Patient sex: M
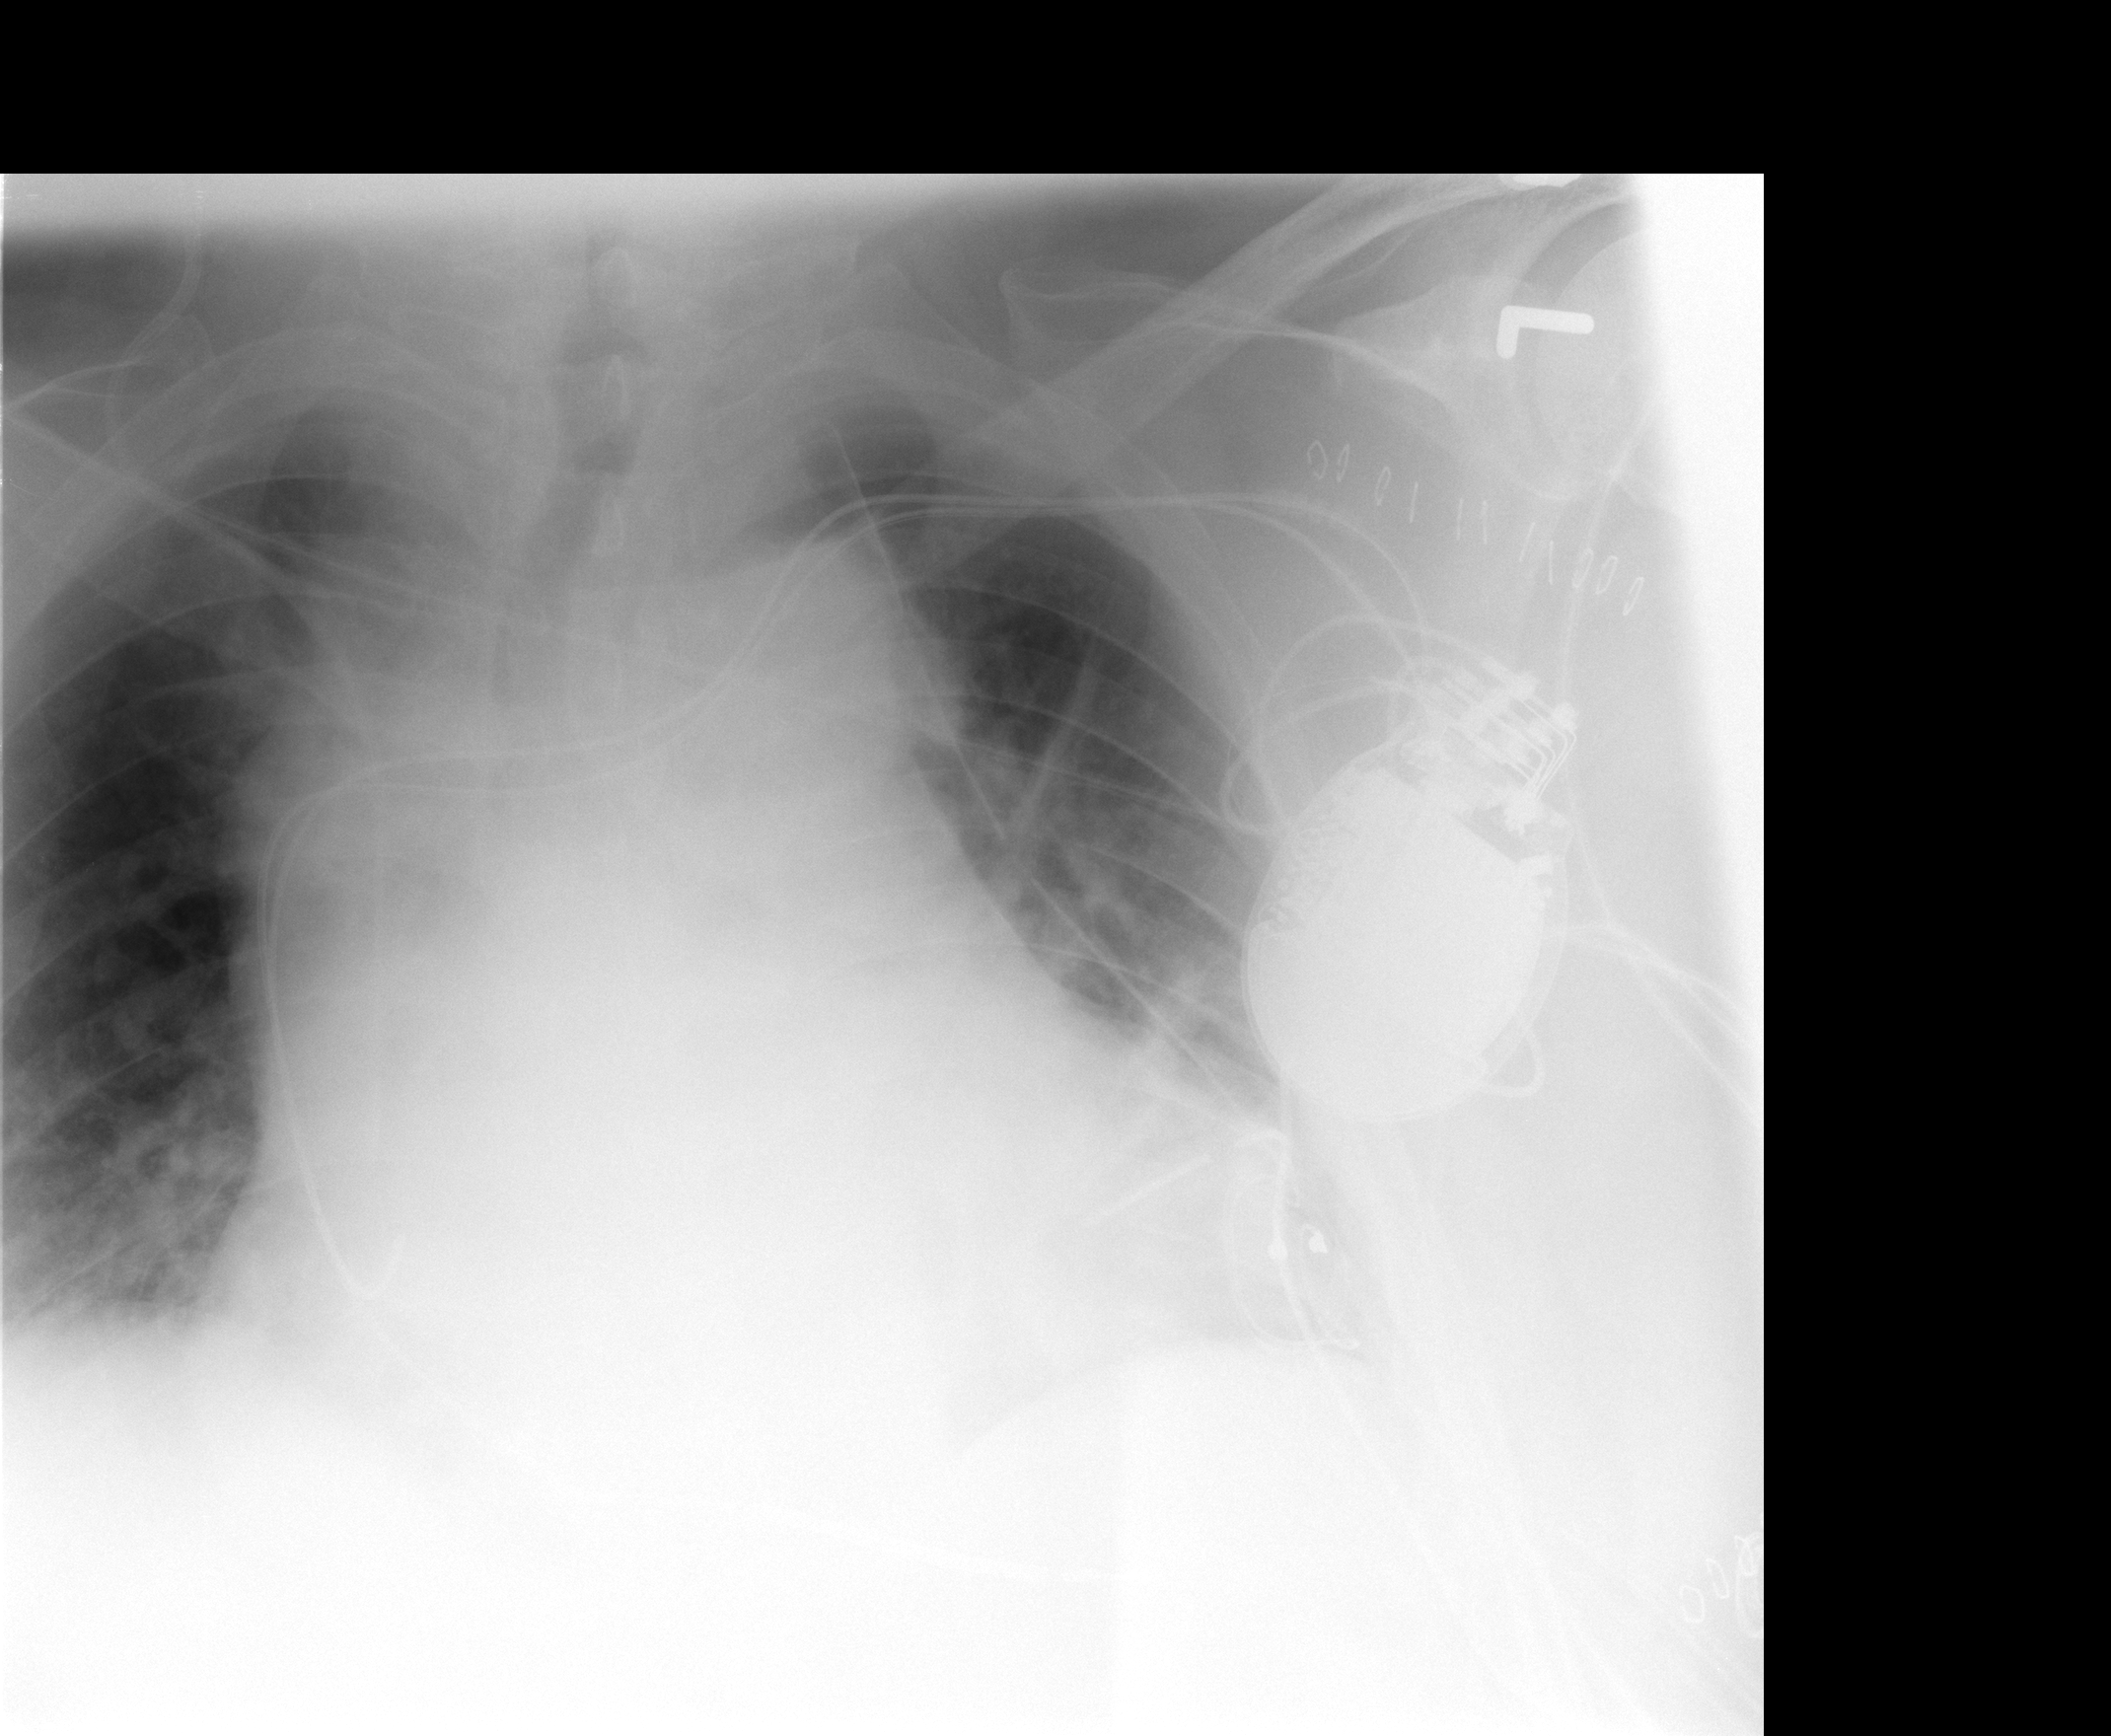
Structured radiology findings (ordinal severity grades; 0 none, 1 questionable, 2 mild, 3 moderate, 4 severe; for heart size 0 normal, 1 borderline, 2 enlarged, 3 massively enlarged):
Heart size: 2
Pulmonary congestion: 2
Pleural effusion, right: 2
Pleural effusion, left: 1
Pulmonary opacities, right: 2
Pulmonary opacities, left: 2
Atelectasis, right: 2
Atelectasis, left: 2